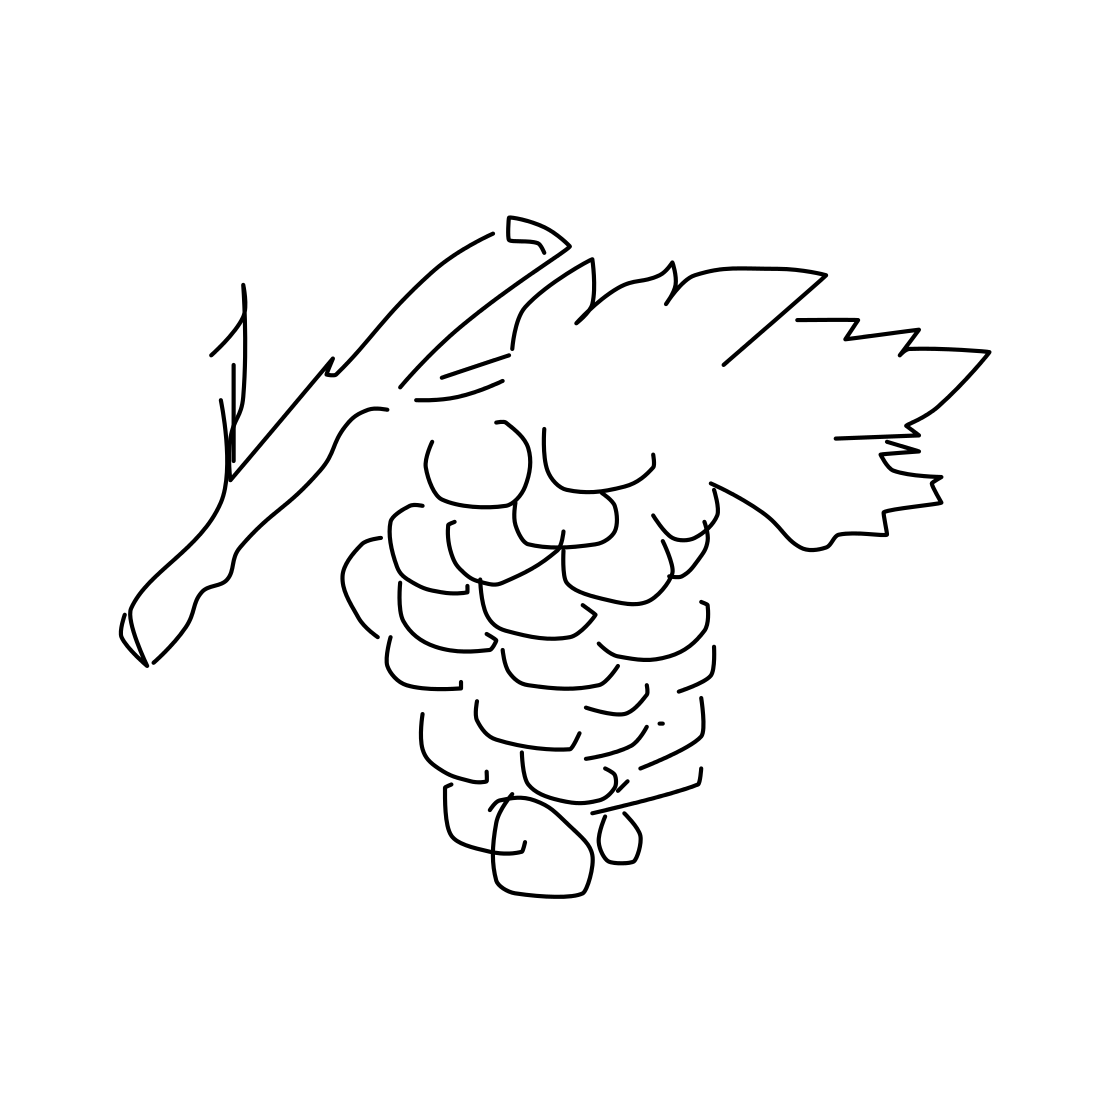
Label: grapes